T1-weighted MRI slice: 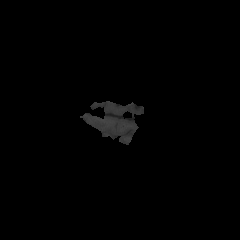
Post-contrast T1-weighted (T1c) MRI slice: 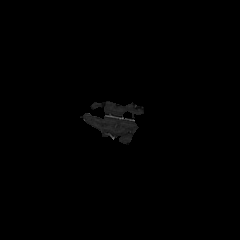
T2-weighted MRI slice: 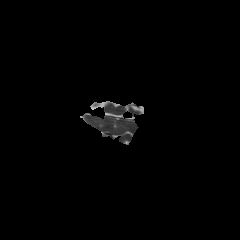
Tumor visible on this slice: no